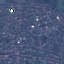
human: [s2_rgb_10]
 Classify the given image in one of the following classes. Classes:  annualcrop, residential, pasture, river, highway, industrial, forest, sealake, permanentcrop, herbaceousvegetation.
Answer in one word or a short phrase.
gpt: Residential